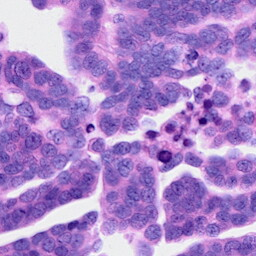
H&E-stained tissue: Ovarian